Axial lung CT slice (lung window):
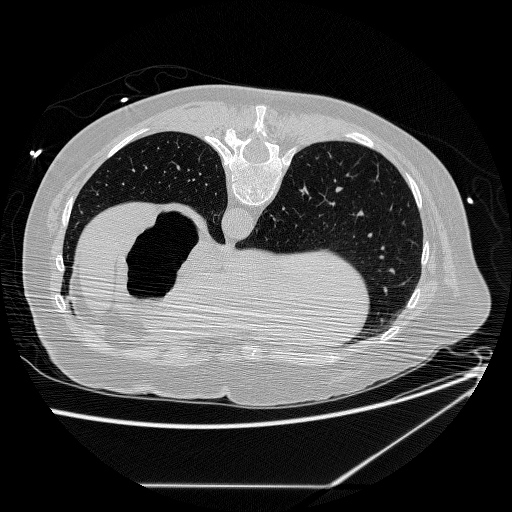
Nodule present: no